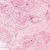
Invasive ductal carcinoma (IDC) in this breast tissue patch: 0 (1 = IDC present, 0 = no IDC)